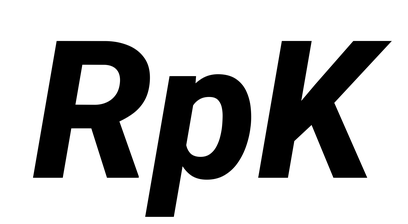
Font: Roboto-Italic_ExtraBold_Italic